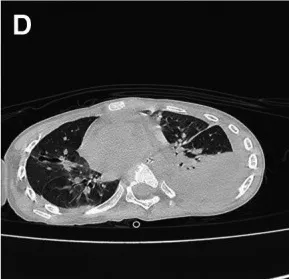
(C,D) are the CT of case 2.
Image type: radiology (ct)